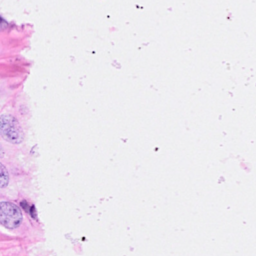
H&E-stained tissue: Breast